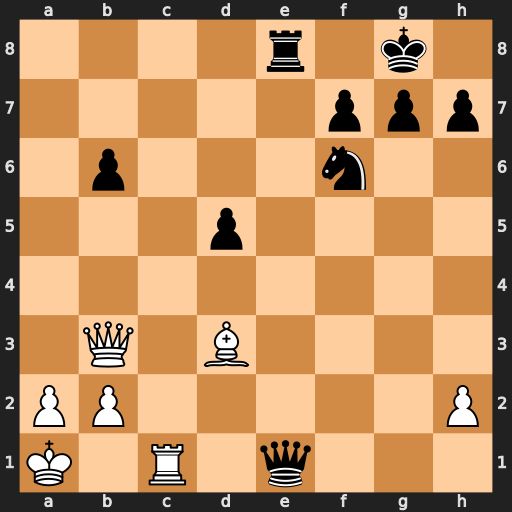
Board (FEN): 4r1k1/5ppp/1p3n2/3p4/8/1Q1B4/PP5P/K1R1q3
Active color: w
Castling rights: -
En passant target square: -
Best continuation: Rxe1 Rxe1+ Bb1